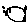
Label: fish